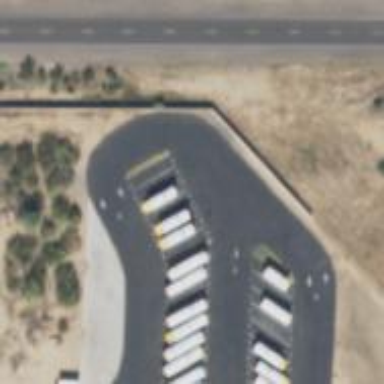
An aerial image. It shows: Asphalt road designated for service vehicles.